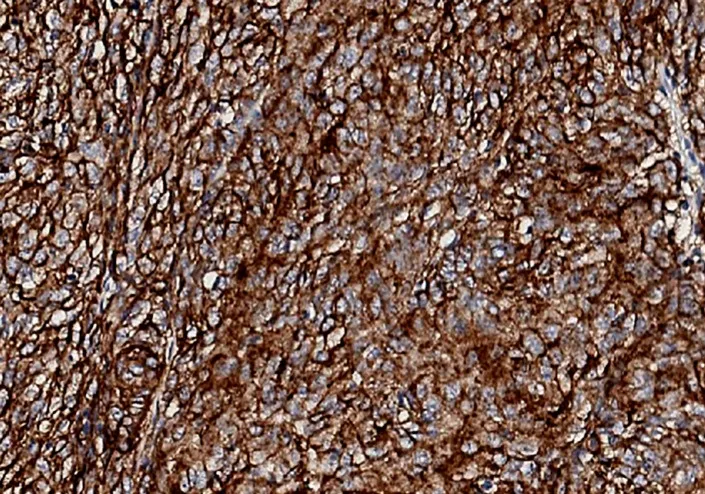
Immunohistochemical staining of tumor cells for PD-LI (22C3) in our patient. PD-L1 expression was 90%.
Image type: pathology (immunostaining)